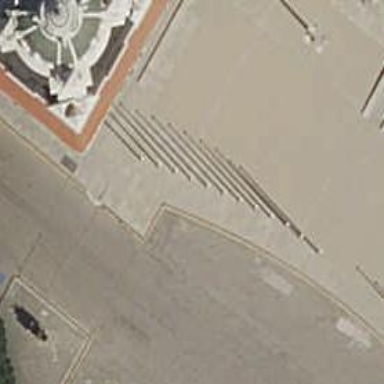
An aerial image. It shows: Flagpole structure.